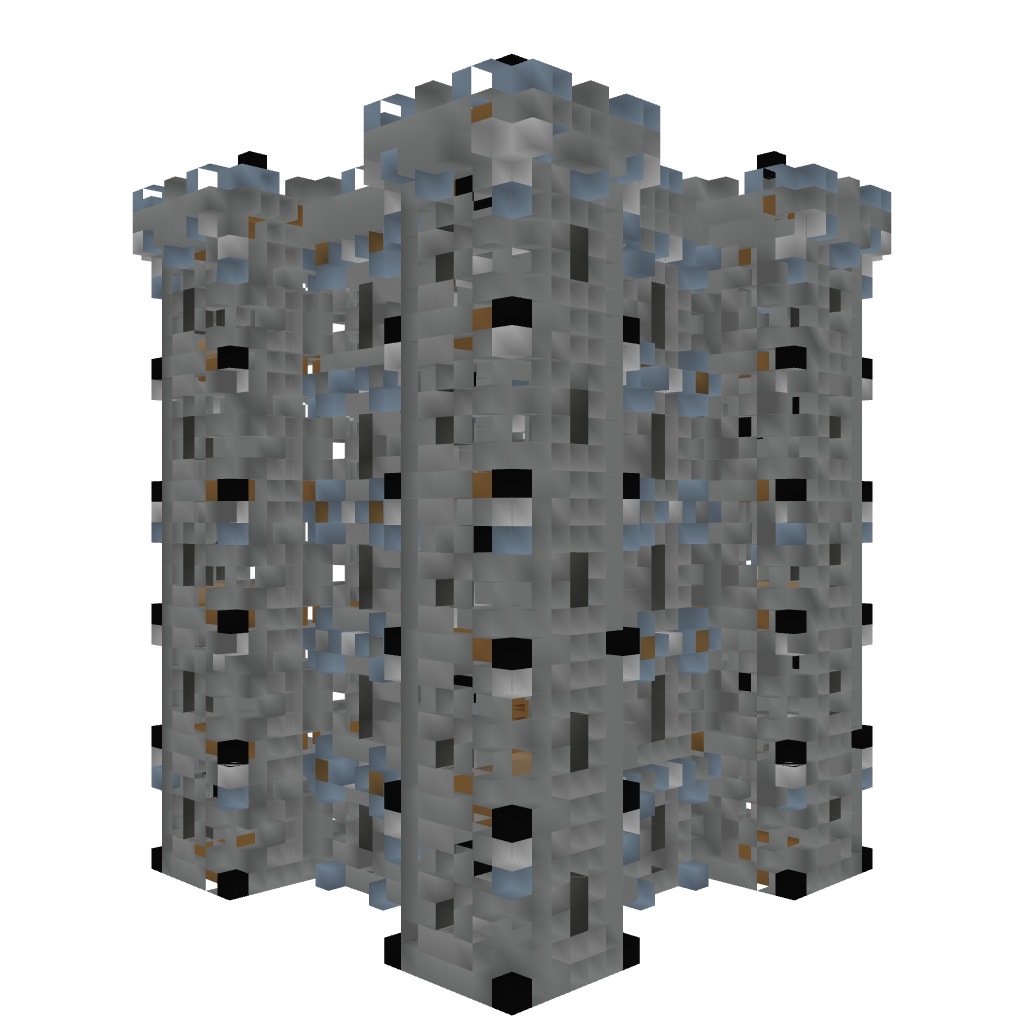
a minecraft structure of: MainBuilding 1